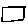
Label: square